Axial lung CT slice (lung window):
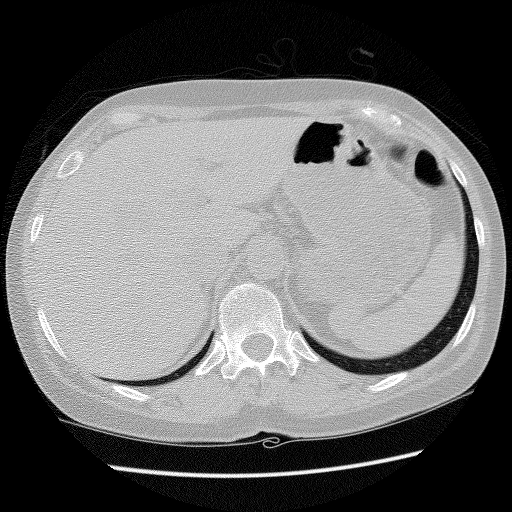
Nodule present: no